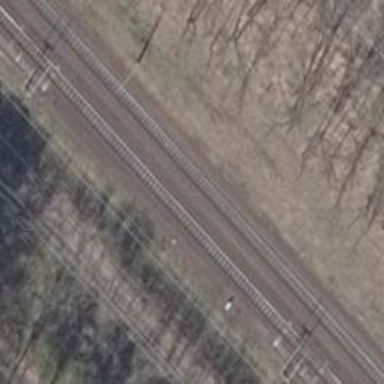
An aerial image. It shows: Railway junction.